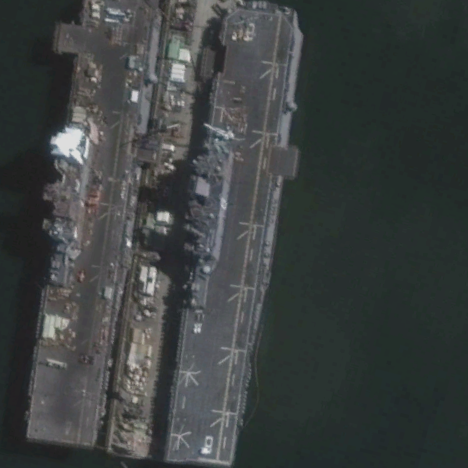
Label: assault